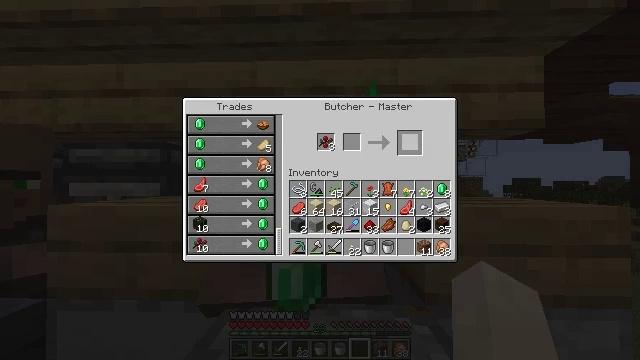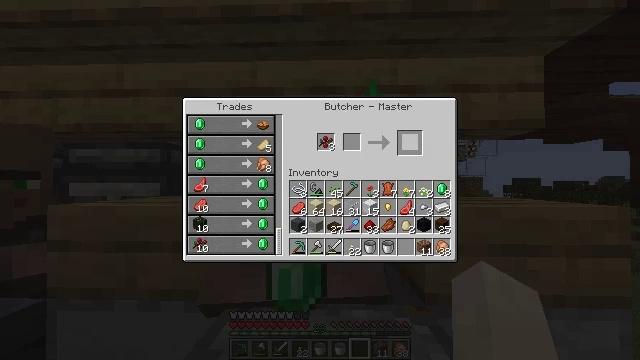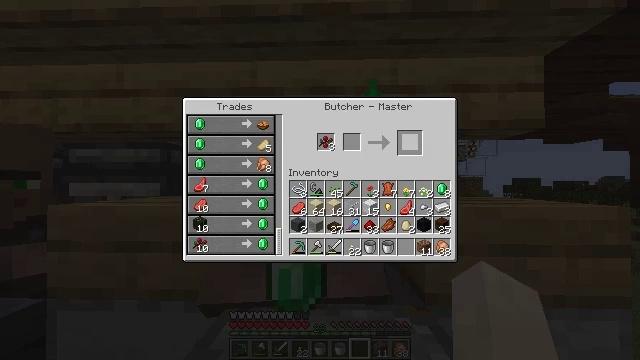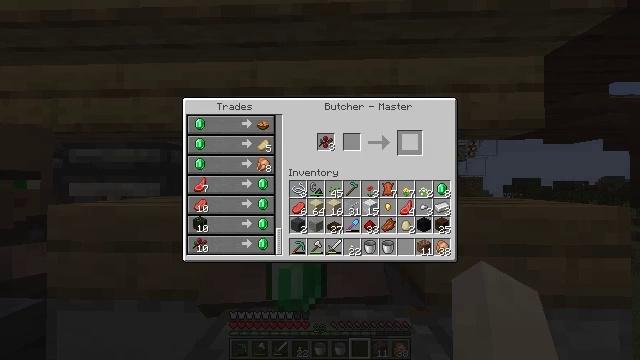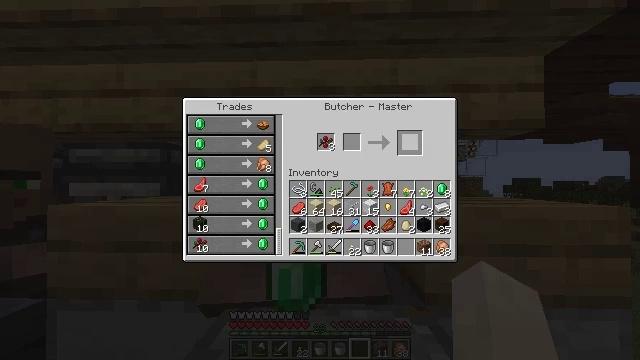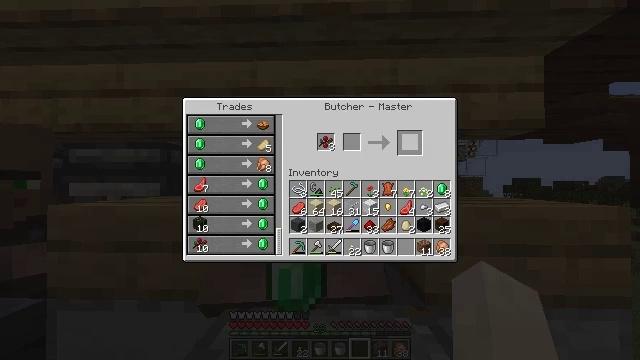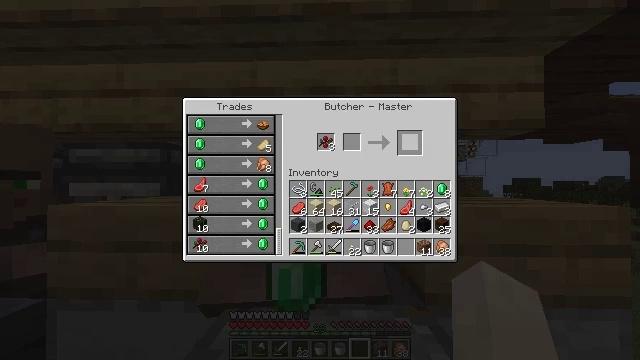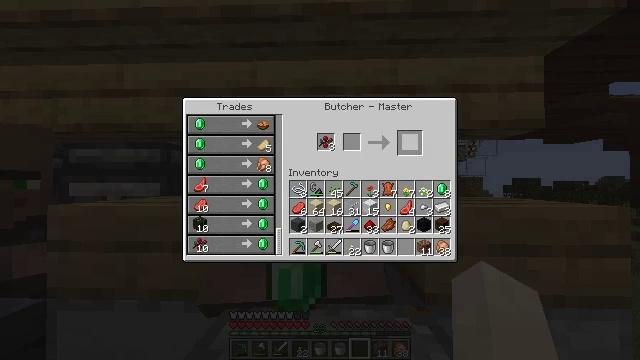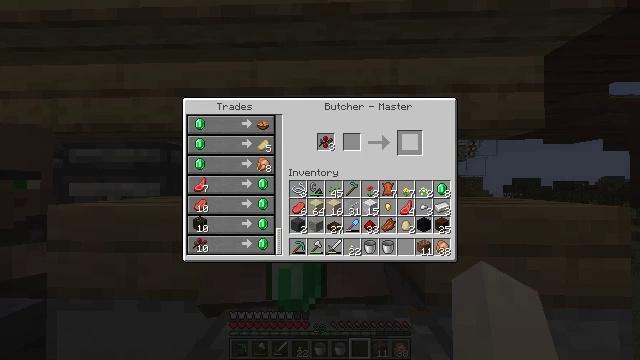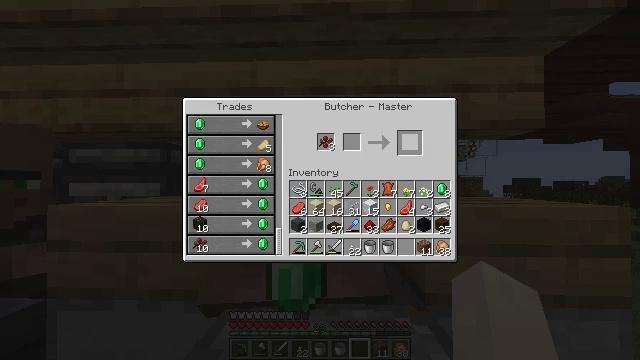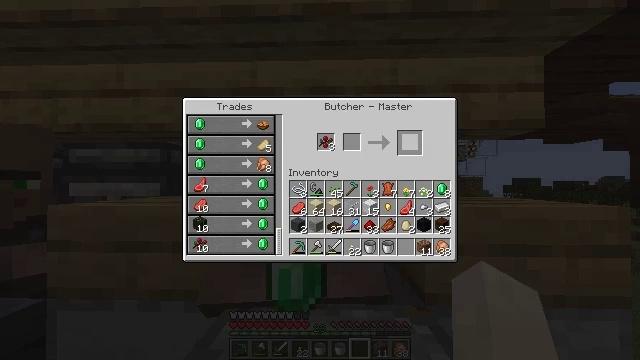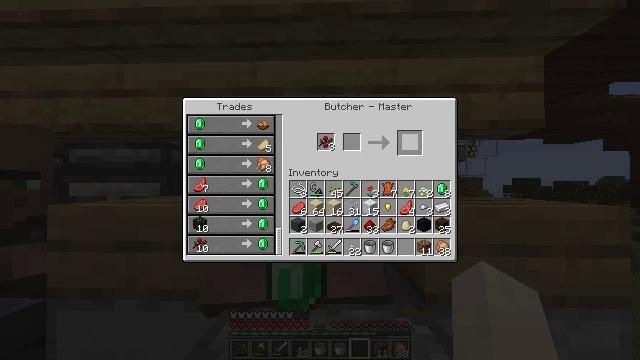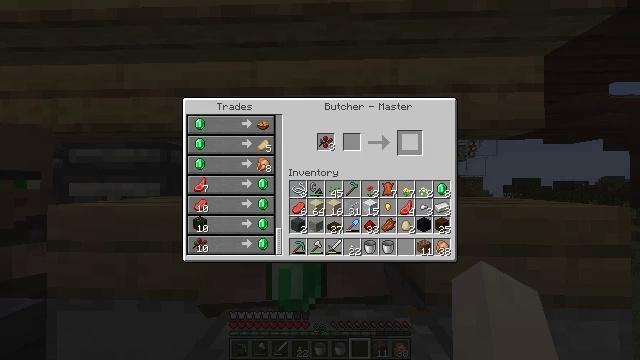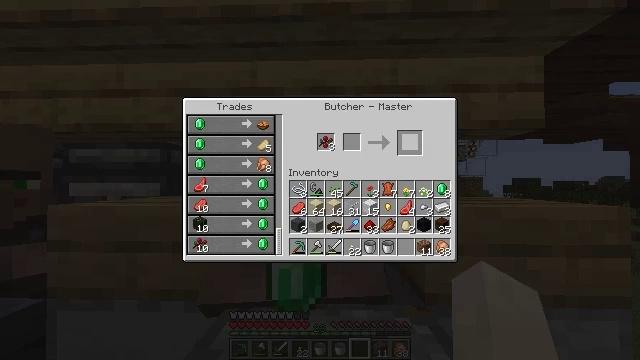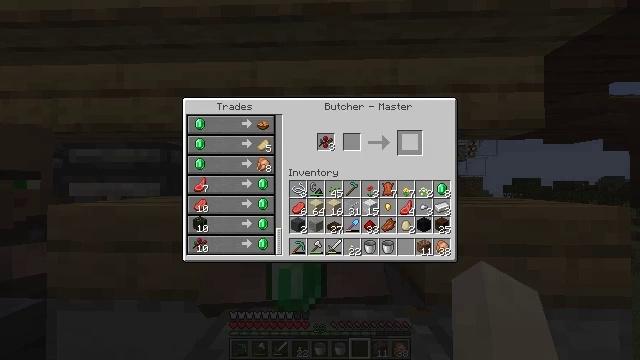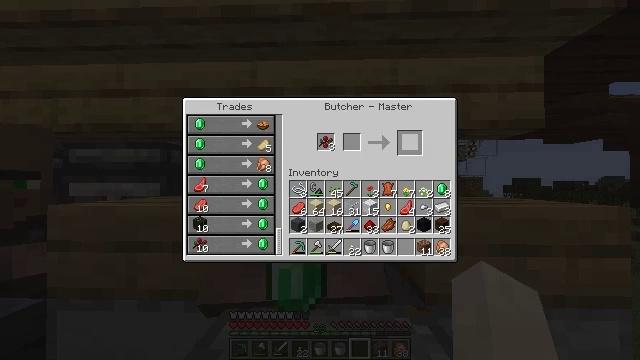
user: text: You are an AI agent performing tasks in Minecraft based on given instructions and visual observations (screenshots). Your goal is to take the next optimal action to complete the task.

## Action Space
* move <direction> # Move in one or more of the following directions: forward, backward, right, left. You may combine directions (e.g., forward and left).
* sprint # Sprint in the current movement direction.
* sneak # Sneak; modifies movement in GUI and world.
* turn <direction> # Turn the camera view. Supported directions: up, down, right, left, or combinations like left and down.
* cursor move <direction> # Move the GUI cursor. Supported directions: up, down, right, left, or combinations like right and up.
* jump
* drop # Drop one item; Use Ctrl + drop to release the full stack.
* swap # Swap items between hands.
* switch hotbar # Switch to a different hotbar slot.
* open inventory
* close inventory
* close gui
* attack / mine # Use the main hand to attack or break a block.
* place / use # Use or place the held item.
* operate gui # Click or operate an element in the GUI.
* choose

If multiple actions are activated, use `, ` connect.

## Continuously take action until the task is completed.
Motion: motion action
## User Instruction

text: Use kelp in a furnace to make dried kelp.
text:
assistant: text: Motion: no_op
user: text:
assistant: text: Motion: no_op
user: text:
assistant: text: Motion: no_op
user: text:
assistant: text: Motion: no_op
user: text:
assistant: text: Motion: no_op
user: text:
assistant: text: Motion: no_op
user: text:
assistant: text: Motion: no_op
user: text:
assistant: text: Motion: no_op
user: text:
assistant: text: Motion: no_op
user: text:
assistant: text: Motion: no_op
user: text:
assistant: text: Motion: no_op
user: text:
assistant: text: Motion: no_op
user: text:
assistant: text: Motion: no_op
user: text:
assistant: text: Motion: no_op
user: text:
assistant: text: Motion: no_op
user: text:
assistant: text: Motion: no_op
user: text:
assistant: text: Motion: no_op
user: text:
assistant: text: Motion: no_op
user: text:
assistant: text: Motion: no_op
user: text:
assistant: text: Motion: no_op
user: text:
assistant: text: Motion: no_op
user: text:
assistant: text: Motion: no_op
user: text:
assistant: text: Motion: no_op
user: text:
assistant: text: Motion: no_op
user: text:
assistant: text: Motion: no_op
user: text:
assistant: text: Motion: no_op
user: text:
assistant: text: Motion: no_op
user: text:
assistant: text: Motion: no_op
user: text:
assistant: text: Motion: no_op
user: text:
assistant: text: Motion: no_op